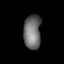
Tissue: lung
Cell type: Endothelial cells
Senescence score: 0.6687
Nuclear area (px): 579
Mean DAPI intensity: 111.489